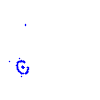
Particle: proton